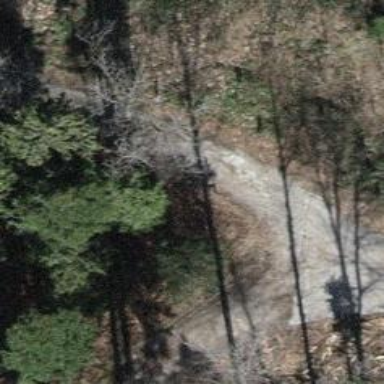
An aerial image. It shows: Dirt track road with grade3 tracktype.